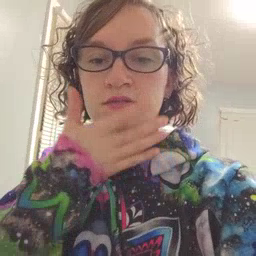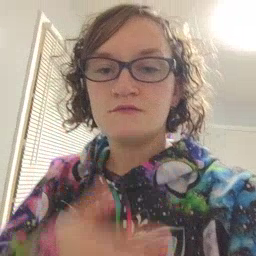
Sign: grass